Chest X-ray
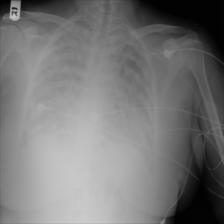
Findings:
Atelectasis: negative
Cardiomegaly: negative
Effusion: negative
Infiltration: negative
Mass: negative
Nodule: negative
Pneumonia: negative
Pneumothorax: negative
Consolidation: negative
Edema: negative
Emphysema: negative
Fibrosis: negative
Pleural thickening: negative
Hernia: negative